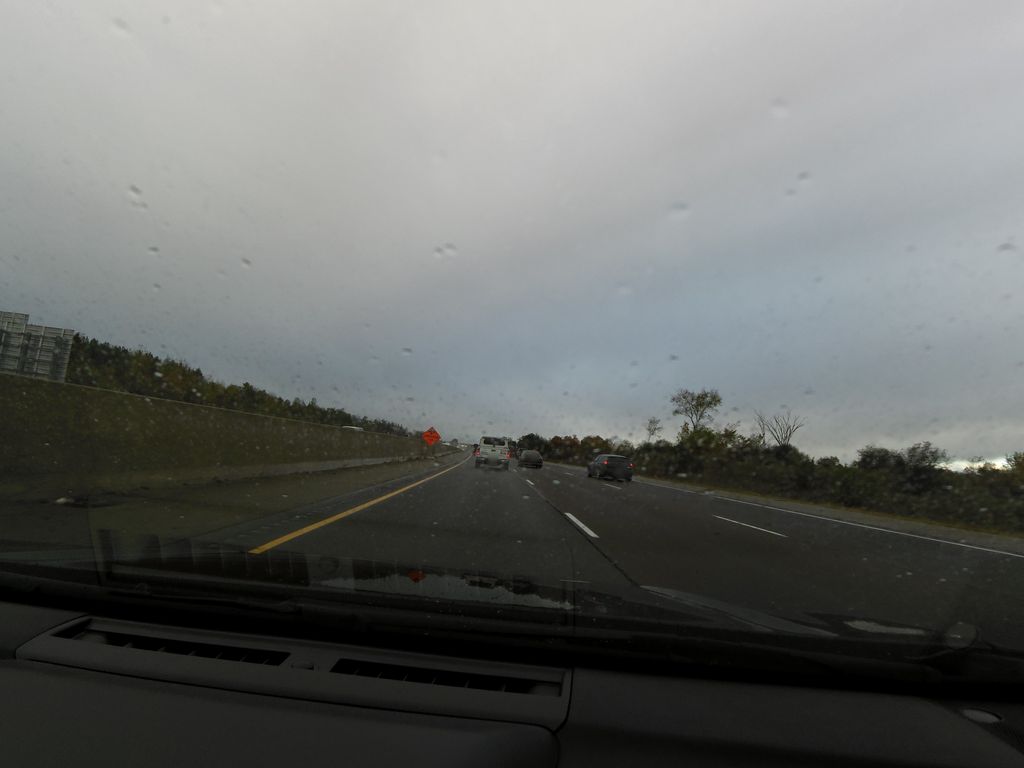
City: kitchener-waterloo